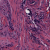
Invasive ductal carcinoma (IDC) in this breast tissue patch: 1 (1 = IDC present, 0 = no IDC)